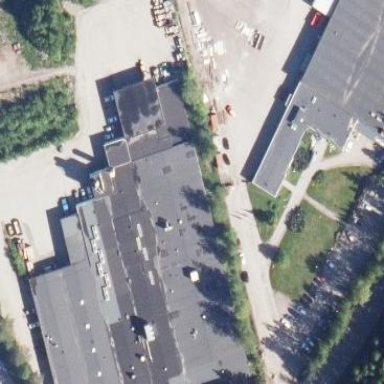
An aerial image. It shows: Industrial building.